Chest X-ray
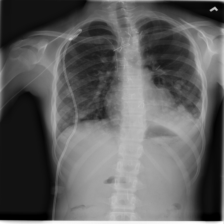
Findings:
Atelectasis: negative
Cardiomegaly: negative
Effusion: negative
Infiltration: negative
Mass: negative
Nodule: positive
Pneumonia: negative
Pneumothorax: negative
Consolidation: negative
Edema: negative
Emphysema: negative
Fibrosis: negative
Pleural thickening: negative
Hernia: negative